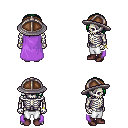
a pixel art fantasy rpg character, male body template, skeleton, lavender cape, white pants, green bangs hairstyle, chain helm, bracelets, maroon shoes, four views (front, back, left, right), 2x2 character sprite sheet, small pixel art, hard edges, no anti-aliasing